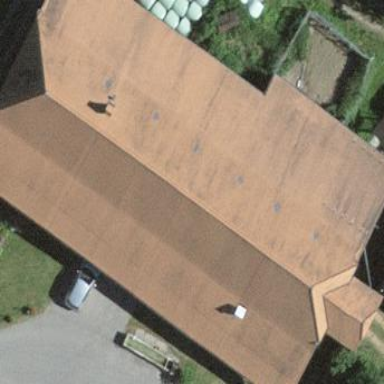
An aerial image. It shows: Farm building.